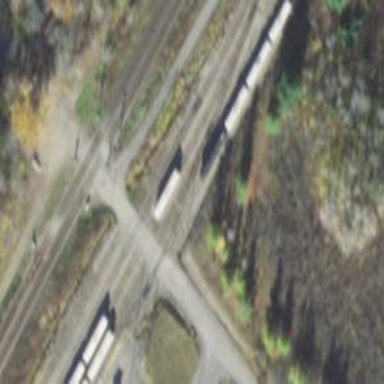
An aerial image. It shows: Railway yard in service.